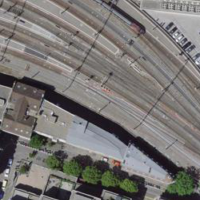
EUNIS habitat code: 57
Species observed at this site:
Milvus migrans